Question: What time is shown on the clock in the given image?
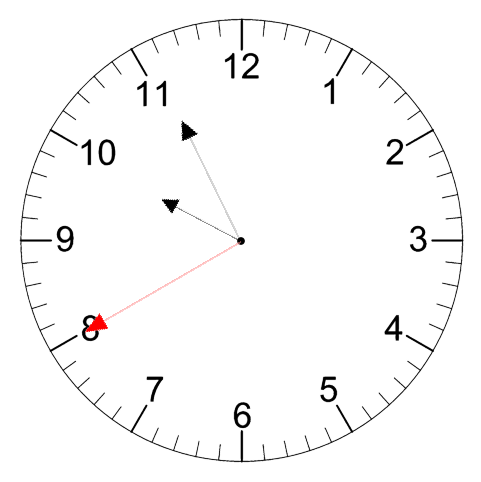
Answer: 09:55:40